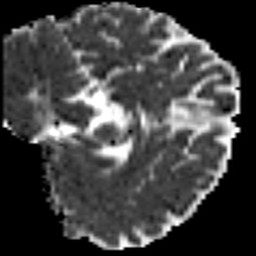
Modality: MD
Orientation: sagittal
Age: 43
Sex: female
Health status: healthy
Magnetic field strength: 3 T
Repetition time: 8.4 s
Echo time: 0.0926 s